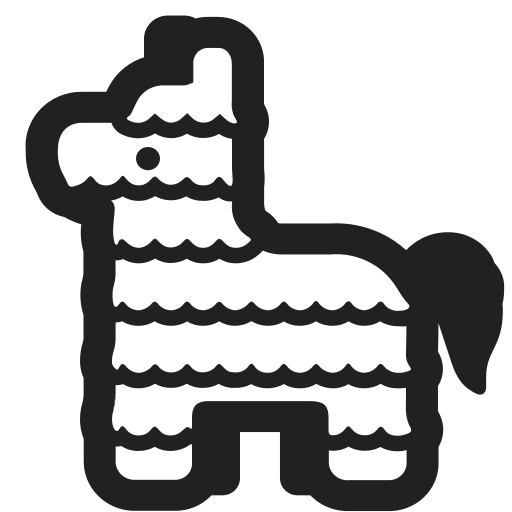
piñata high contrast